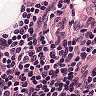
Metastatic tissue present: no